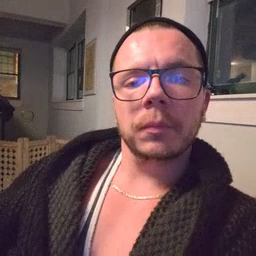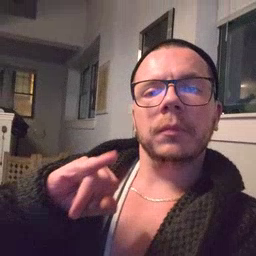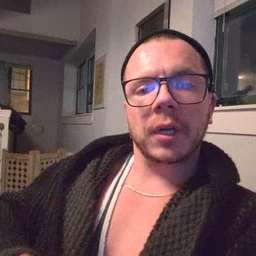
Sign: jeans